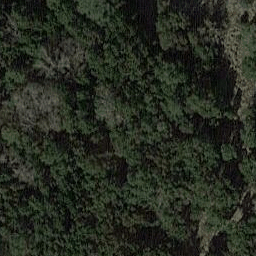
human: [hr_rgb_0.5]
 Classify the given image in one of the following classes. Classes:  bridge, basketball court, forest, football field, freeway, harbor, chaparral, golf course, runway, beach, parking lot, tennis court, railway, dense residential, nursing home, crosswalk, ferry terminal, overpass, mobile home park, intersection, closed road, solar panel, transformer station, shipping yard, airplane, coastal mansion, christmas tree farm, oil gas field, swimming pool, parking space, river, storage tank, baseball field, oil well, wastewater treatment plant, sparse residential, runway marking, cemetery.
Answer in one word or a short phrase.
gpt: forest